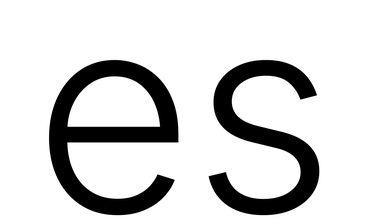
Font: Inter_Light